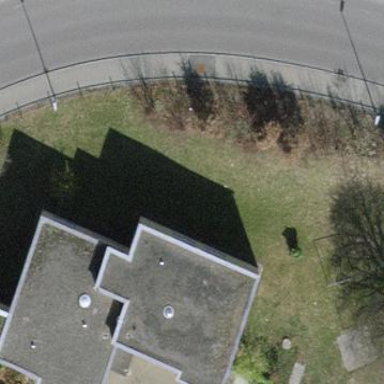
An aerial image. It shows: Terrace building.